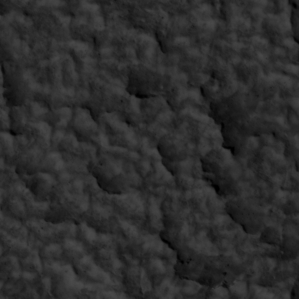
Label: non_frost